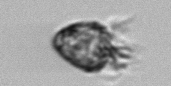
Label: Ciliophora